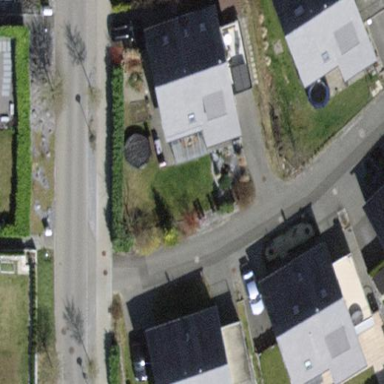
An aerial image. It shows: Detached building with gabled roof.